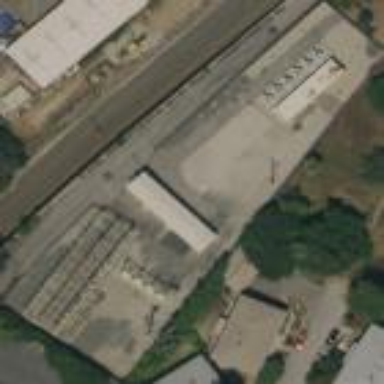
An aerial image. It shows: Power substation.